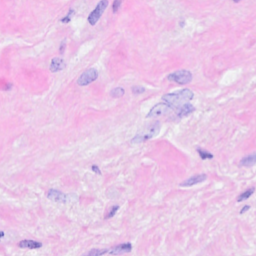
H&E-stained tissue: Breast